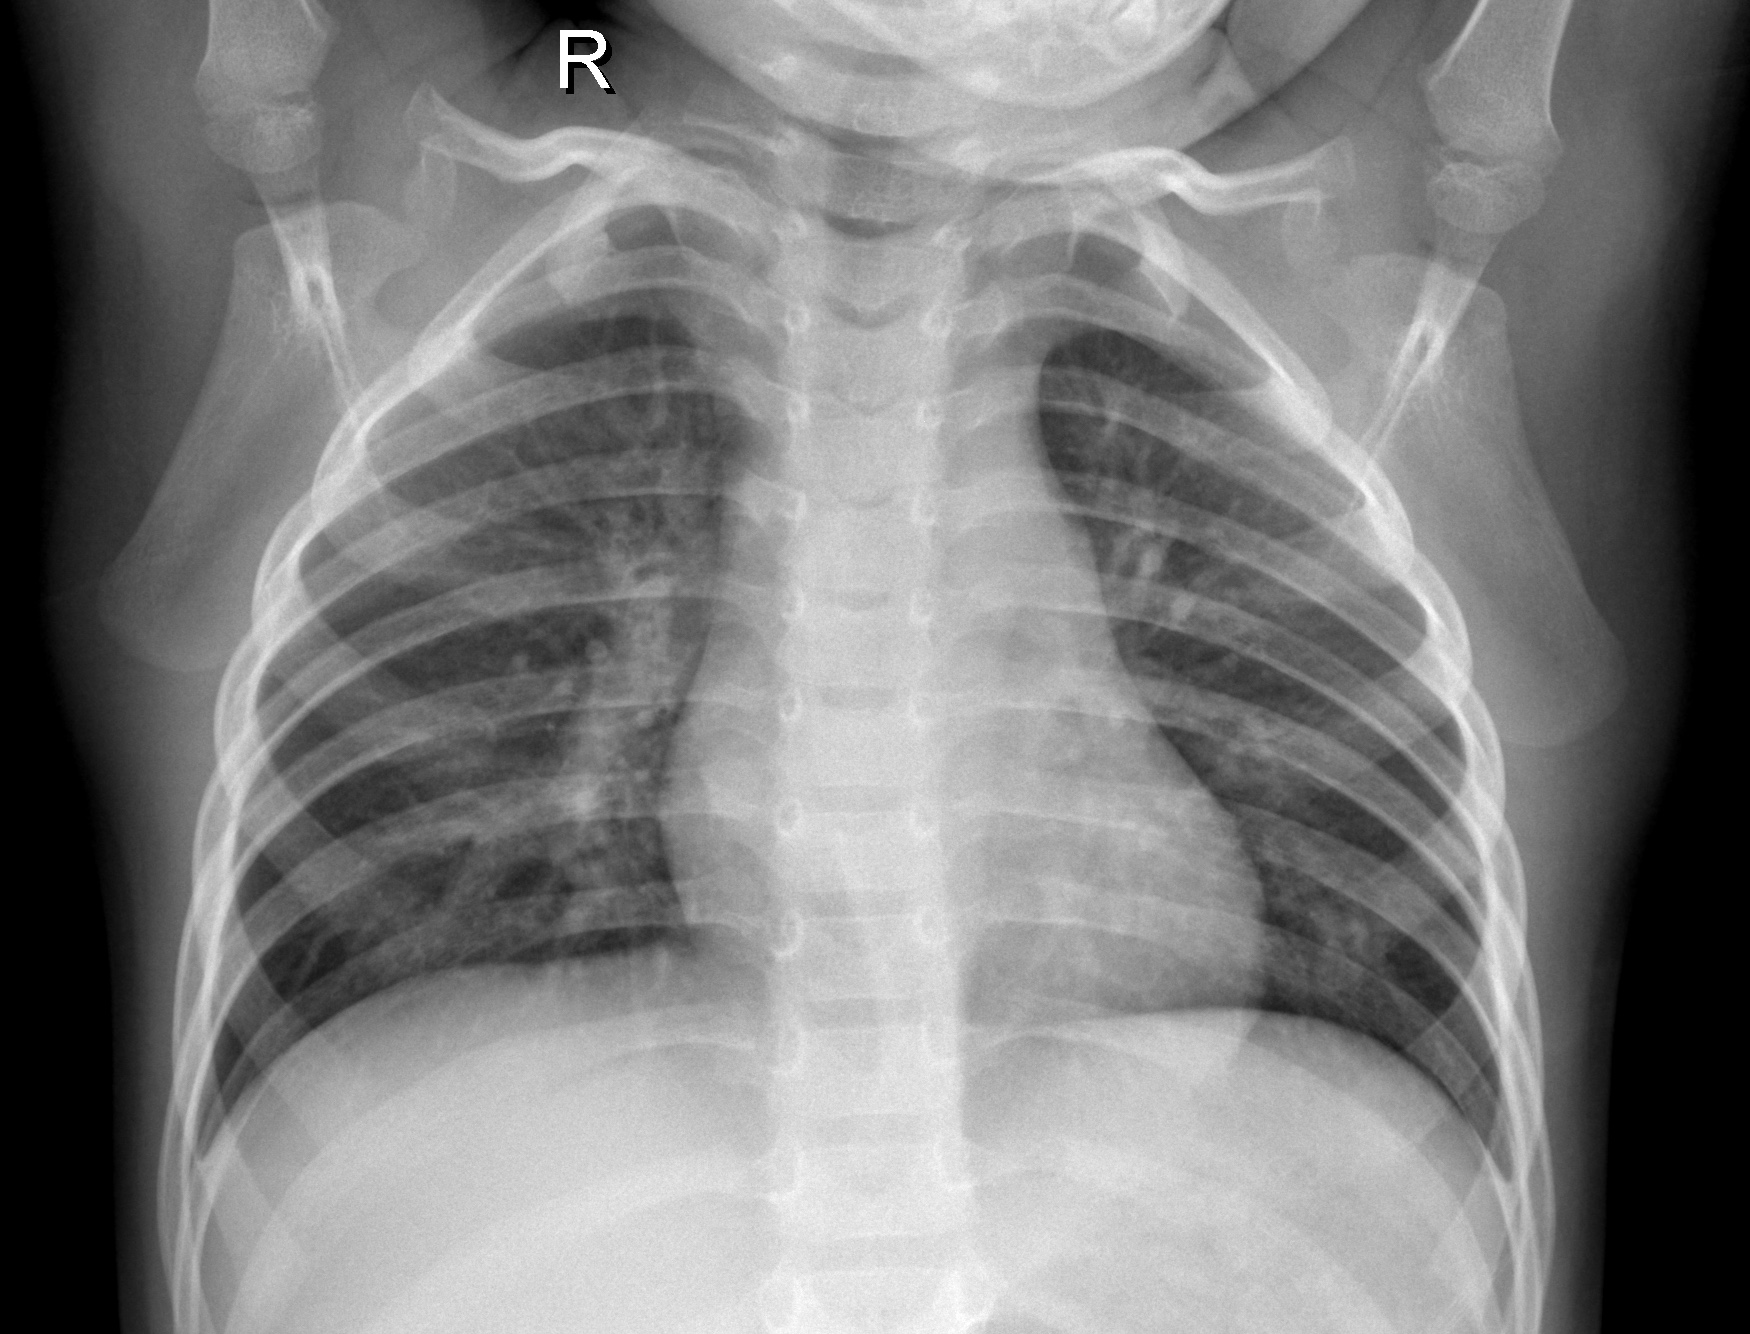
Diagnosis: NORMAL